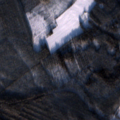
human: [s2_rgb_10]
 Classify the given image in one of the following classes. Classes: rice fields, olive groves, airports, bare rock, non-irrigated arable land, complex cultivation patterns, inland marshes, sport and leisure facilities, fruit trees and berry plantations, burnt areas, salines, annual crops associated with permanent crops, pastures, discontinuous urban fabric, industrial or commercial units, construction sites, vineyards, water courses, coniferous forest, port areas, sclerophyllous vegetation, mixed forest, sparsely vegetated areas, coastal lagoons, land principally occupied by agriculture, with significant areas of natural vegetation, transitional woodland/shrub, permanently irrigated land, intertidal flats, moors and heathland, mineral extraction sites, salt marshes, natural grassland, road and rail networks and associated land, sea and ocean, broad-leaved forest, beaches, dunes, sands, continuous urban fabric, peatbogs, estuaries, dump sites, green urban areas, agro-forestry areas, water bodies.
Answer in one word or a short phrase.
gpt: coniferous forest, mixed forest, transitional woodland/shrub